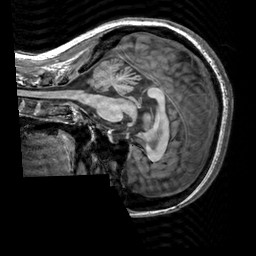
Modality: T1w
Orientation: sagittal
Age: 34
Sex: female
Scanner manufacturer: siemens
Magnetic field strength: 3 T
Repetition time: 2.3 s
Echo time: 0.00303 s